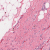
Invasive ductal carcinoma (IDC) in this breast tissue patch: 0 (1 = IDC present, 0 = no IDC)